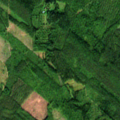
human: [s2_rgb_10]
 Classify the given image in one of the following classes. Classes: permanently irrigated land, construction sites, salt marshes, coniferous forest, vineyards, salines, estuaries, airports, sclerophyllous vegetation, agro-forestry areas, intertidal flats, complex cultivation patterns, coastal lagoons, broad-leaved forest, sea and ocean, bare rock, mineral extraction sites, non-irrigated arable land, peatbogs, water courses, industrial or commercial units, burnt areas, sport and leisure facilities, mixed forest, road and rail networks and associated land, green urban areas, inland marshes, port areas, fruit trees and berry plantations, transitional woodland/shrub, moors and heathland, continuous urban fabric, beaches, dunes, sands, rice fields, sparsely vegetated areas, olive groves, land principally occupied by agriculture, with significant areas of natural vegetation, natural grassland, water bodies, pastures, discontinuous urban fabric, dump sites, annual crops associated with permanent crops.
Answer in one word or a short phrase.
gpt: mixed forest, transitional woodland/shrub